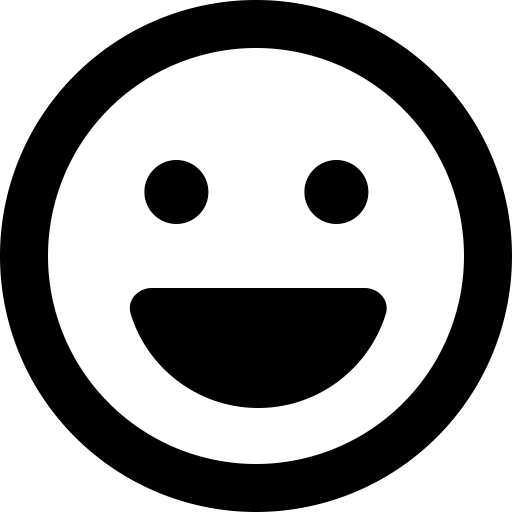
Tags: icon, FontAwesome, fa-icon, outline, face, laugh